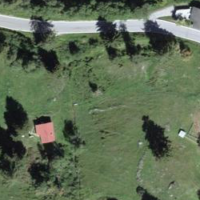
EUNIS habitat code: 41
Species observed at this site:
Caltha palustris